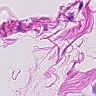
Metastatic tissue present: no